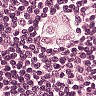
Metastatic tissue present: yes